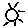
Label: sun